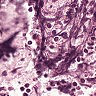
Metastatic tissue present: no